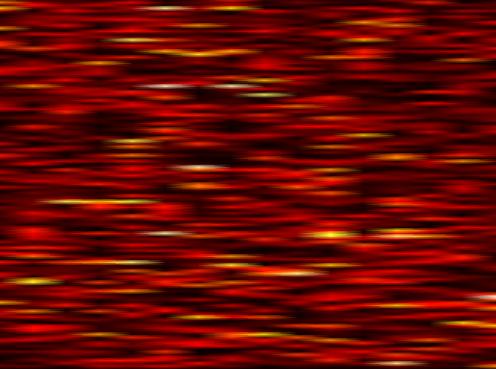
Label: FBMC